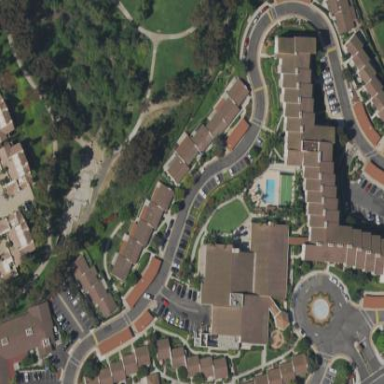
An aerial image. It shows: Gated residential area.